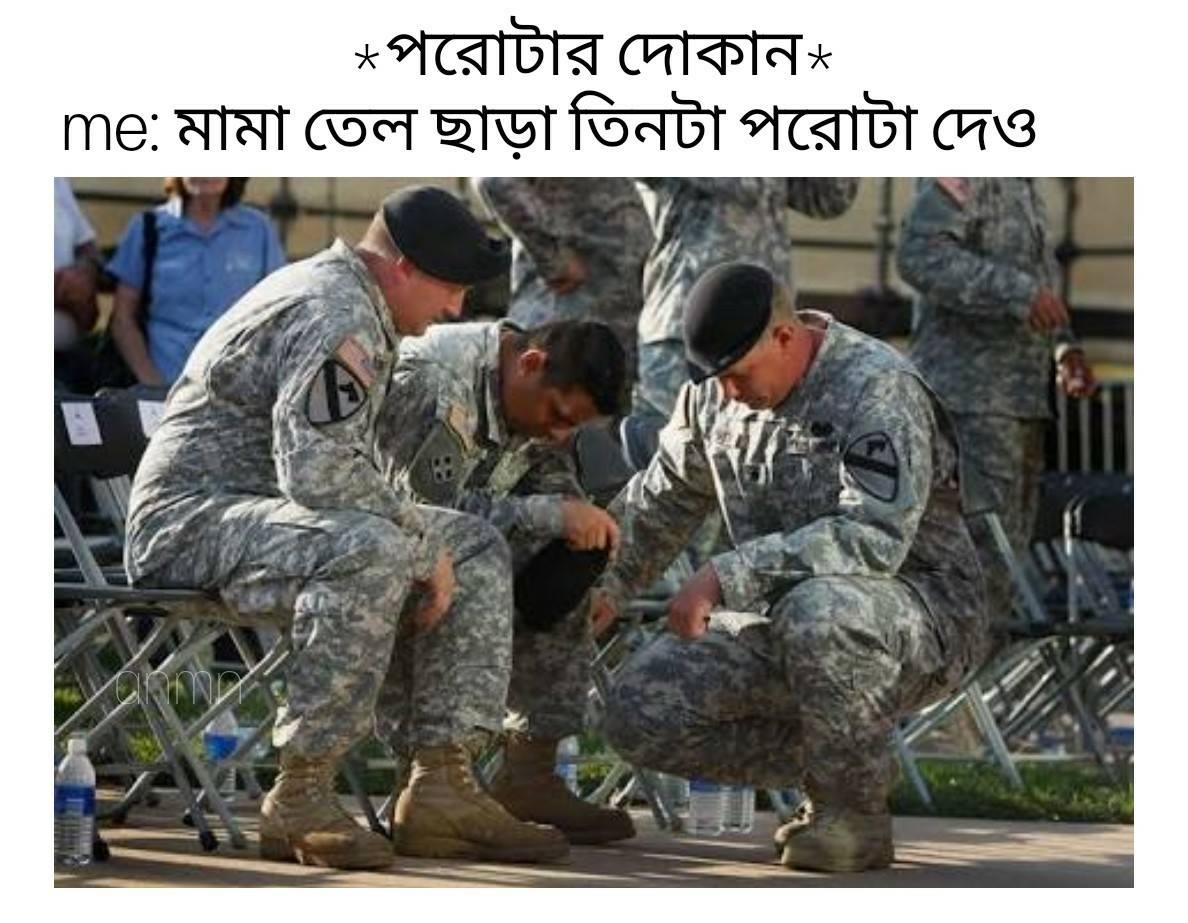
Caption: *পরোটার দোকান*      me: মামা তেল ছাড়া তিনটা পরোটা দেও
Label: non-hate